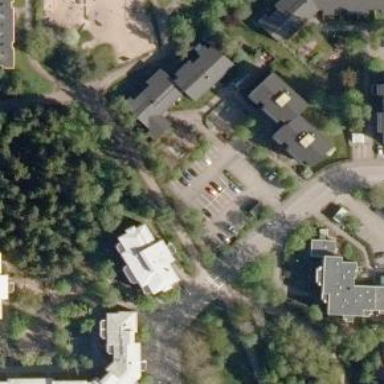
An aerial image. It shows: Parking area with asphalt surface.